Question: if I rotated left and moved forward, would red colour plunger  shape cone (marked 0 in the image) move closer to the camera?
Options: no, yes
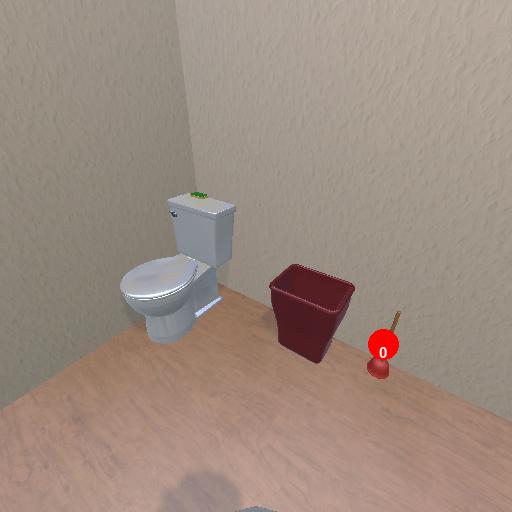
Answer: no